Question: Hello i want to get the ultil the space in line occur for example

in the given picture am able to get the whole string using getter method to my parent window but i dont want get the date time part
am currently getting
'''
https://www.youtube.com/watch?v=VXw6OdVmMpw Sun Nov 1 20:29:30 2015
'''
while i want get 'https://www.youtube.com/watch?v=VXw6OdVmMpw'
can anyone help me i used Qstring left right but i cant get it working properly.
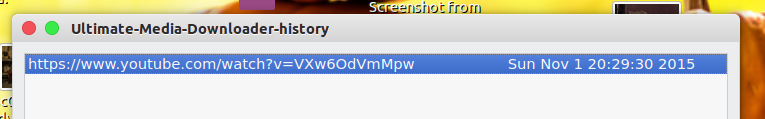
Answer: '''
//QString Input holds your data...
QString Output = Input.section(' ', 0, 0);
'''
'section' sees the string as fields seperated by a seperator character ('' '' in this case) and returns the section from the given start section (0) upto and including the end section (0).
Assuming the white space in your inputstring is really spaces, if it is not, change '' '' to the correct seperator character.